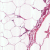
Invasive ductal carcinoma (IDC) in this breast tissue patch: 0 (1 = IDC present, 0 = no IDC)